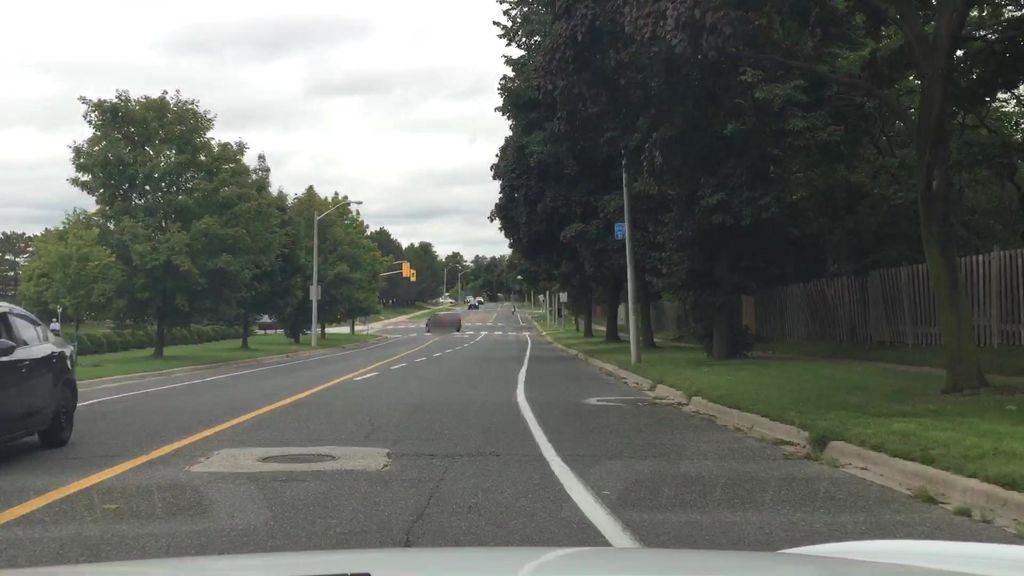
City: toronto